Question: I made this SELECT, but I think it could be improved. Does anyone know how would be the best way to make it better?
'''
SELECT SUBSTRING_INDEX(acctEmail, '@', -1) as Domain,
(SELECT count(*) FROM accounts
WHERE acctType = 'A' AND SUBSTRING_INDEX(acctEmail, '@', -1) = Domain
GROUP BY SUBSTRING_INDEX(acctEmail, '@', -1)
) as qtdAlias,
(SELECT count(*) FROM accounts
WHERE acctType = 'C' AND SUBSTRING_INDEX(acctEmail, '@', -1) = Domain
GROUP BY SUBSTRING_INDEX(acctEmail, '@', -1)
) as qtdContas,
(SELECT count(*) FROM accounts
WHERE acctType = 'L' AND SUBSTRING_INDEX(acctEmail, '@', -1) = Domain
GROUP BY SUBSTRING_INDEX(acctEmail, '@', -1)
) as qtdListas,
count(*) as Total
FROM accounts
GROUP BY Domain
ORDER BY Total DESC;
'''
It brings the following result:

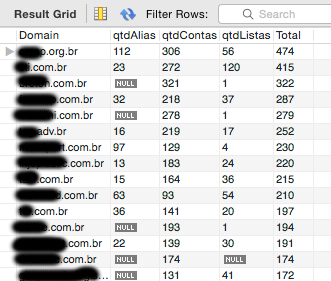
Answer: One way would be to make conditional sum as
'''
select
substring_index(acctEmail, '@', -1) as Domain,
sum(
case when acctType = 'A' then 1 else 0 end
) as qtdAlias,
sum(
case when acctType = 'C' then 1 else 0 end
) as qtdContas,
sum(
case when acctType = 'L' then 1 else 0 end
) as qtdListas,
count(*) as Total
from accounts
GROUP BY Domain
ORDER BY Total DESC;
'''